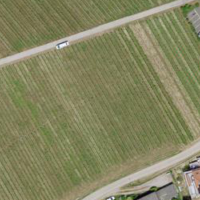
EUNIS habitat code: 40
Species observed at this site:
Erodium cicutarium